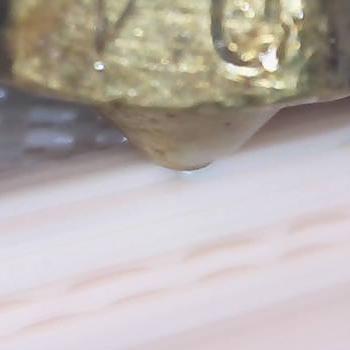
Flow rate: 300%